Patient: sex F, age 56
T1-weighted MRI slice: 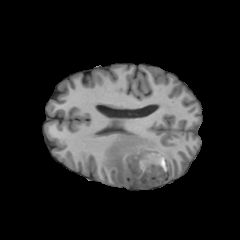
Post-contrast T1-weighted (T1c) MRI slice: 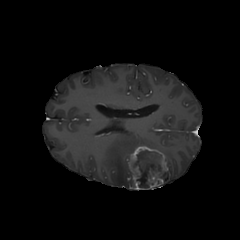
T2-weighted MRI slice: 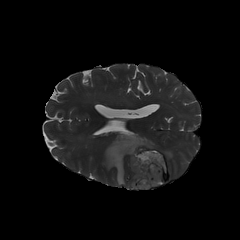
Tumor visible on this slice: yes
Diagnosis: Glioblastoma, IDH-wildtype
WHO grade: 4